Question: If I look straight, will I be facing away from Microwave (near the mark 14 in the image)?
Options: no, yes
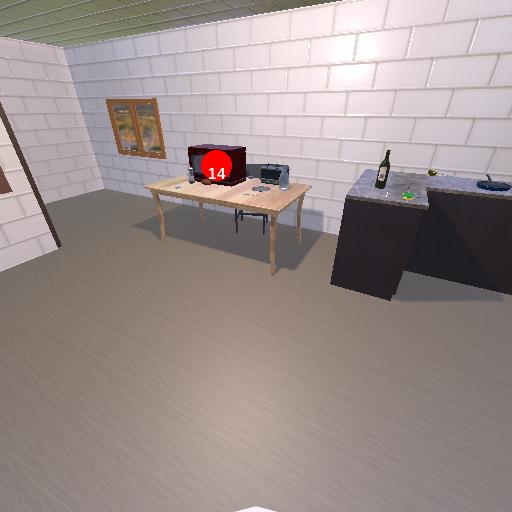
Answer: no